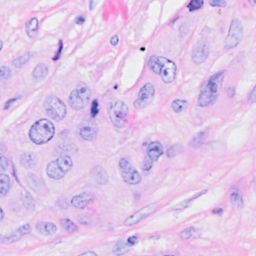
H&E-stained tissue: Breast